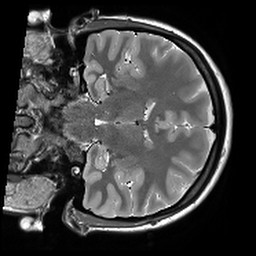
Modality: T2starw
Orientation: coronal
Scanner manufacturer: siemens
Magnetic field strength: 3 T
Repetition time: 8.1 s
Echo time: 0.05 s